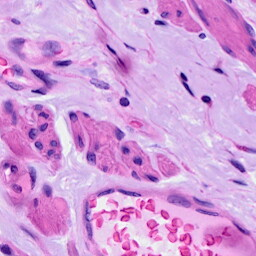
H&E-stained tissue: Ovarian